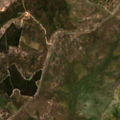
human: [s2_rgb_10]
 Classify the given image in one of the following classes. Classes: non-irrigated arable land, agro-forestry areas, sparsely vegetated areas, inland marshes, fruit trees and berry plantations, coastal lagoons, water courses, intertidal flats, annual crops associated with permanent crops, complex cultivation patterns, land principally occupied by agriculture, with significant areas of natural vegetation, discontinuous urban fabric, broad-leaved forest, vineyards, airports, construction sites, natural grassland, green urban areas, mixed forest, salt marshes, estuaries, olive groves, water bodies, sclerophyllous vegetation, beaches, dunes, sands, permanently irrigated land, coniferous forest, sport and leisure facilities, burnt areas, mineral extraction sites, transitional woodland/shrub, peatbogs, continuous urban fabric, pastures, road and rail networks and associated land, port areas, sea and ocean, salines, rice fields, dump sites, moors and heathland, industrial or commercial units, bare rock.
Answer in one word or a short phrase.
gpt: olive groves, pastures, agro-forestry areas, broad-leaved forest